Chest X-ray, PA view. Patient: 66 years old, sex M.
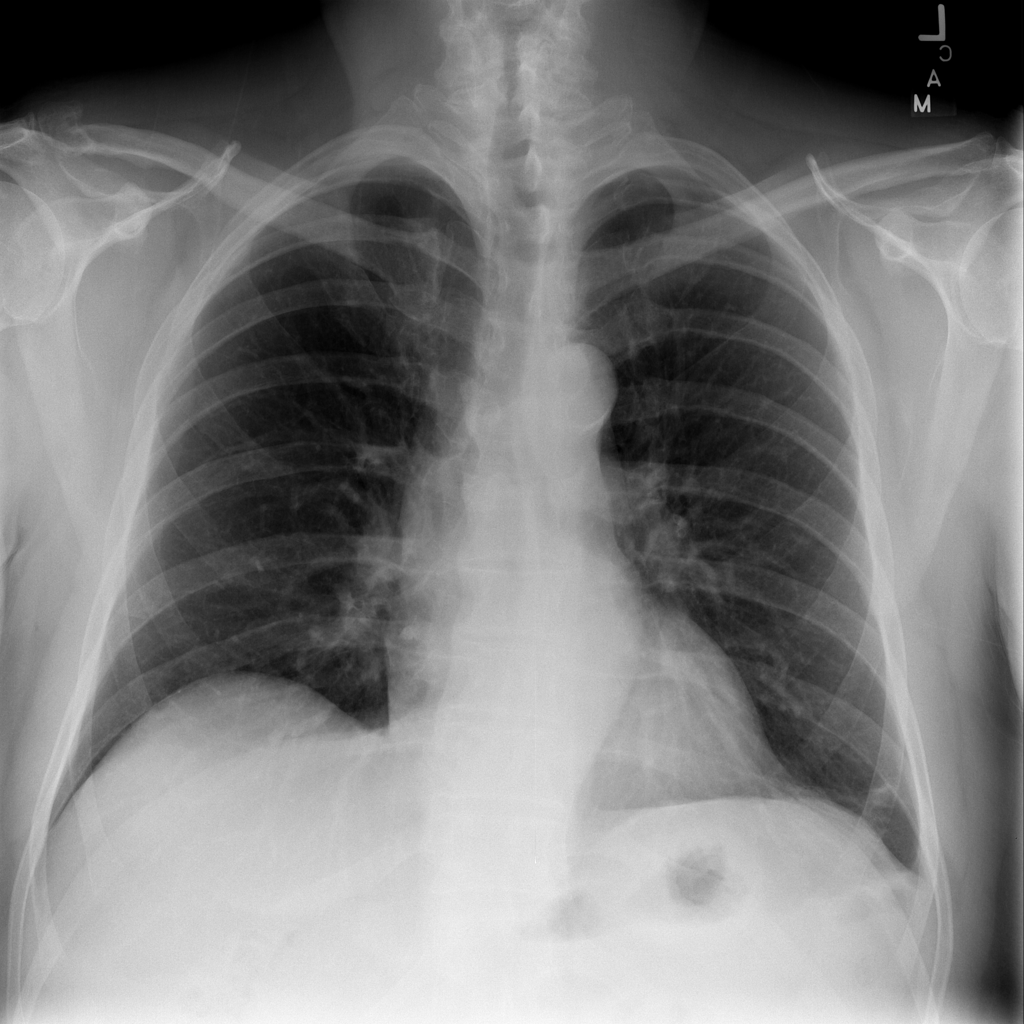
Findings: Atelectasis